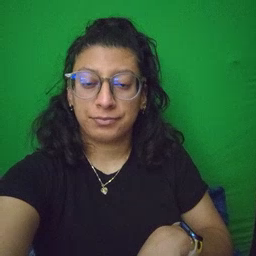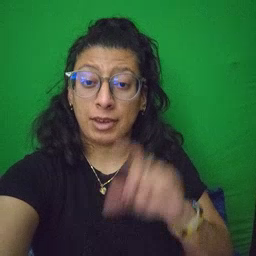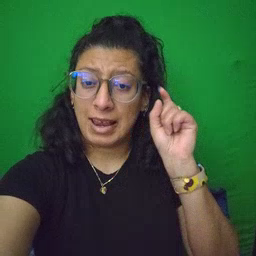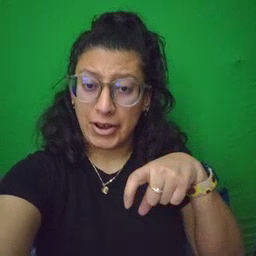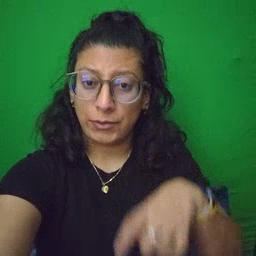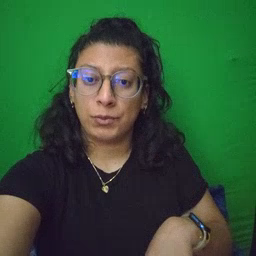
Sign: haveto